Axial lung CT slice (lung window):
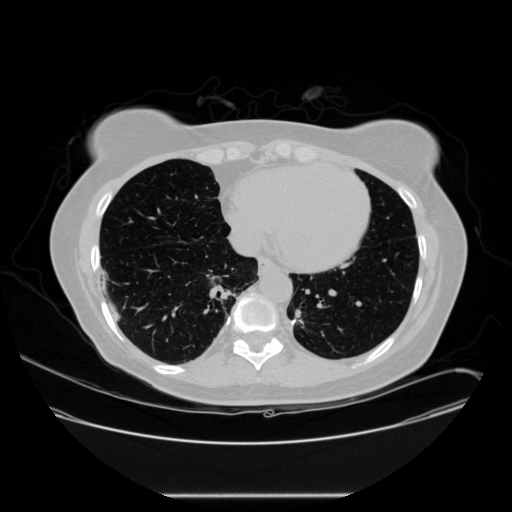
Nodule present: no